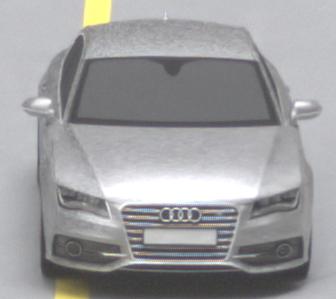
Make: Audi
Model: S7 Sportback cod
Detailed model: S7 (4G) Sportback
Model produced from: 2012/06
Model produced until: 2014/05
Doors: 5
Color: white
Road condition: dry road
Daytime: midday
Contrast: medium contrast